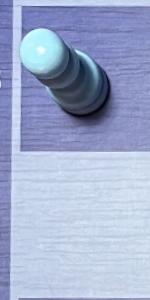
Label: Empty